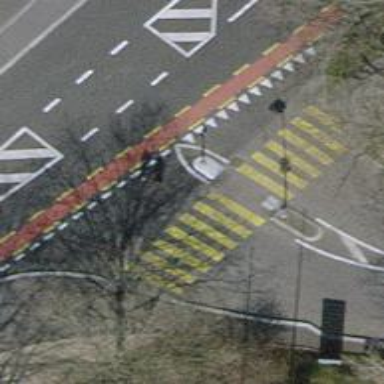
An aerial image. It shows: Marked road crossing with visible markings.